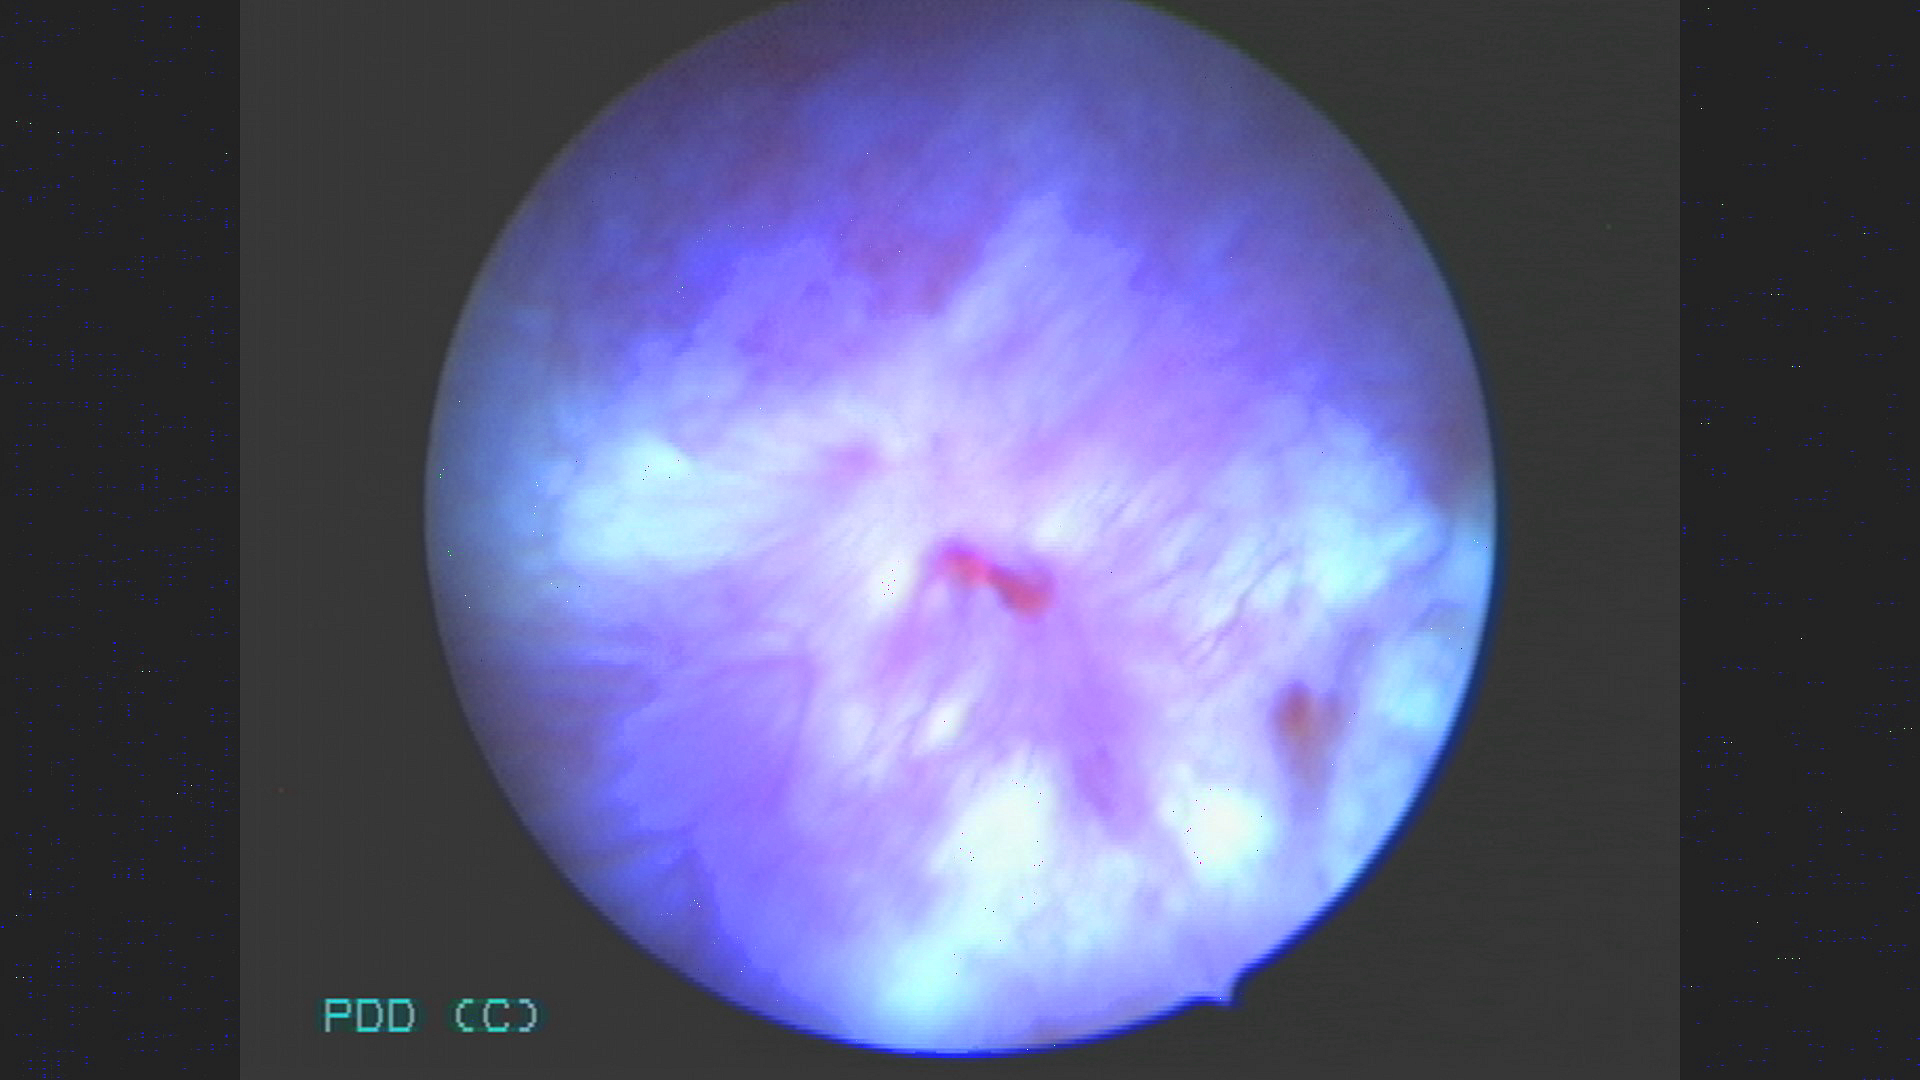
Modality: BLC
Class: Non-malignant
Subclass: InflammationNOS
Lesion: L2
Morphology: Non-papillary
Bladder cancer association: No